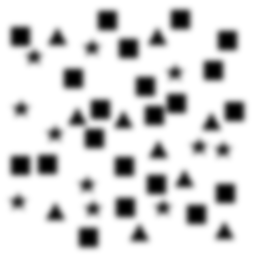
Squares: 21
Triangles: 10
Stars: 11
Total shapes: 42